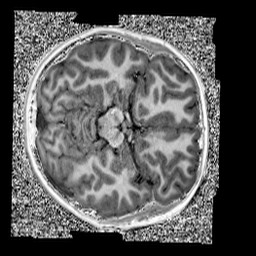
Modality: UNIT1
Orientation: axial
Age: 10
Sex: female
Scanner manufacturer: siemens
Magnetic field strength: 3 T
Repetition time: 4 s
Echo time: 0.00303 s